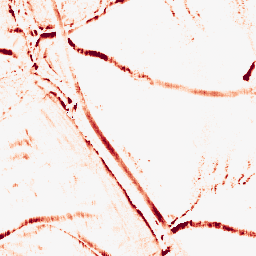
Category: morphological
Decomposition family: morphological_rect
Decomposition parameters: operation: opening
width: 5
height: 10
Upsampling method: quartic
Upsampling parameters: scale: 2
Upsampling scale: 2